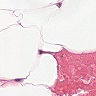
Metastatic tissue present: no